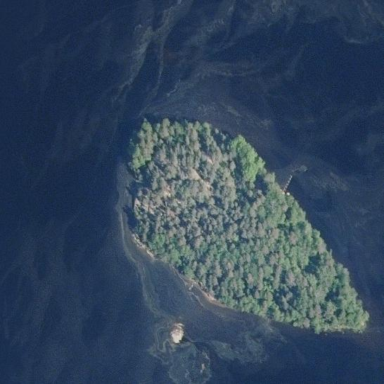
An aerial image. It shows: Islet.